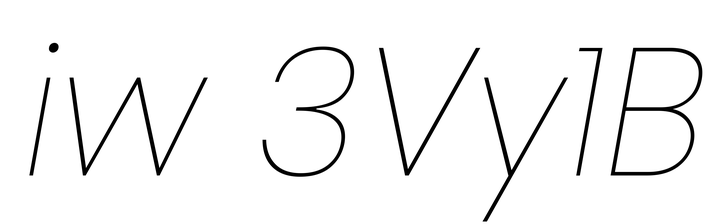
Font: Poppins-ThinItalic